Question: In some email applications, list items are shown as 'cards', every which of them have a big round icon with the first letter of the header text. The conversion is stable - every letter converted to the same color every time (numbers of colors and letters may not match). I think, it may greatly improve visual and navigation.
I can hardcode color values for every letter to some kind of a dictionary. But I want to get colors (those similar to Google's) based on letter code to avoid hardcoding.
So, the question is - what algorithm to use to get Gmail-like colors from letters.
Any programming language is acceptable for solution, but C# is more preferable.
It will be great if the algorithm will cover any char, not only latin alphabet symbols, but maybe cyrillic ones and some special characters (like @, #, $, %, etc.)
Attaching a sample from my own account.

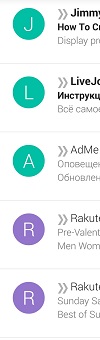
Answer: '''
public static Color ToColorFromTitleCaseLetters(this string fullName)
{
if (fullName.IsNullOrEmpty()) return Color.Blue;
try
{
string result = string.Concat(Regex
.Matches(fullName, "[A-Z]")
.OfType<Match>()
.Select(match => match.Value));
int hash = 1;
if (result.Length > 1)
{
hash = (Convert.ToInt32(result[0]) - 64) * 100 + Convert.ToInt32(result[1]) - 64;
//https://stackoverflow.com/questions/<PHONE>/ms-chart-for-net-predefined-palettes-color-list
string[] colors = new[]
{
"008000", "0000FF", "800080", "800080", "FF00FF", "008080", "FFFF00", "808080", "00FFFF",
"000080",
"800000", "FF3939", "7F7F00", "C0C0C0", "FF6347", "FFE4B5", "33023", "B8860B", "C04000",
"6B8E23", "CD853F", "C0C000", "228B22", "D2691E", "808000", "20B2AA", "F4A460", "00C000",
"8FBC8B", "B22222", "843A05", "C00000"
};
int max = (('Z' - 64) * 100 + 'Z' - 64);
decimal index = ((decimal) hash / (decimal) max) * colors.Length;
return Color.FromHex(colors[(int) index]);
}
}
catch
{
}
return Color.Blue;
}
'''